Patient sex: M
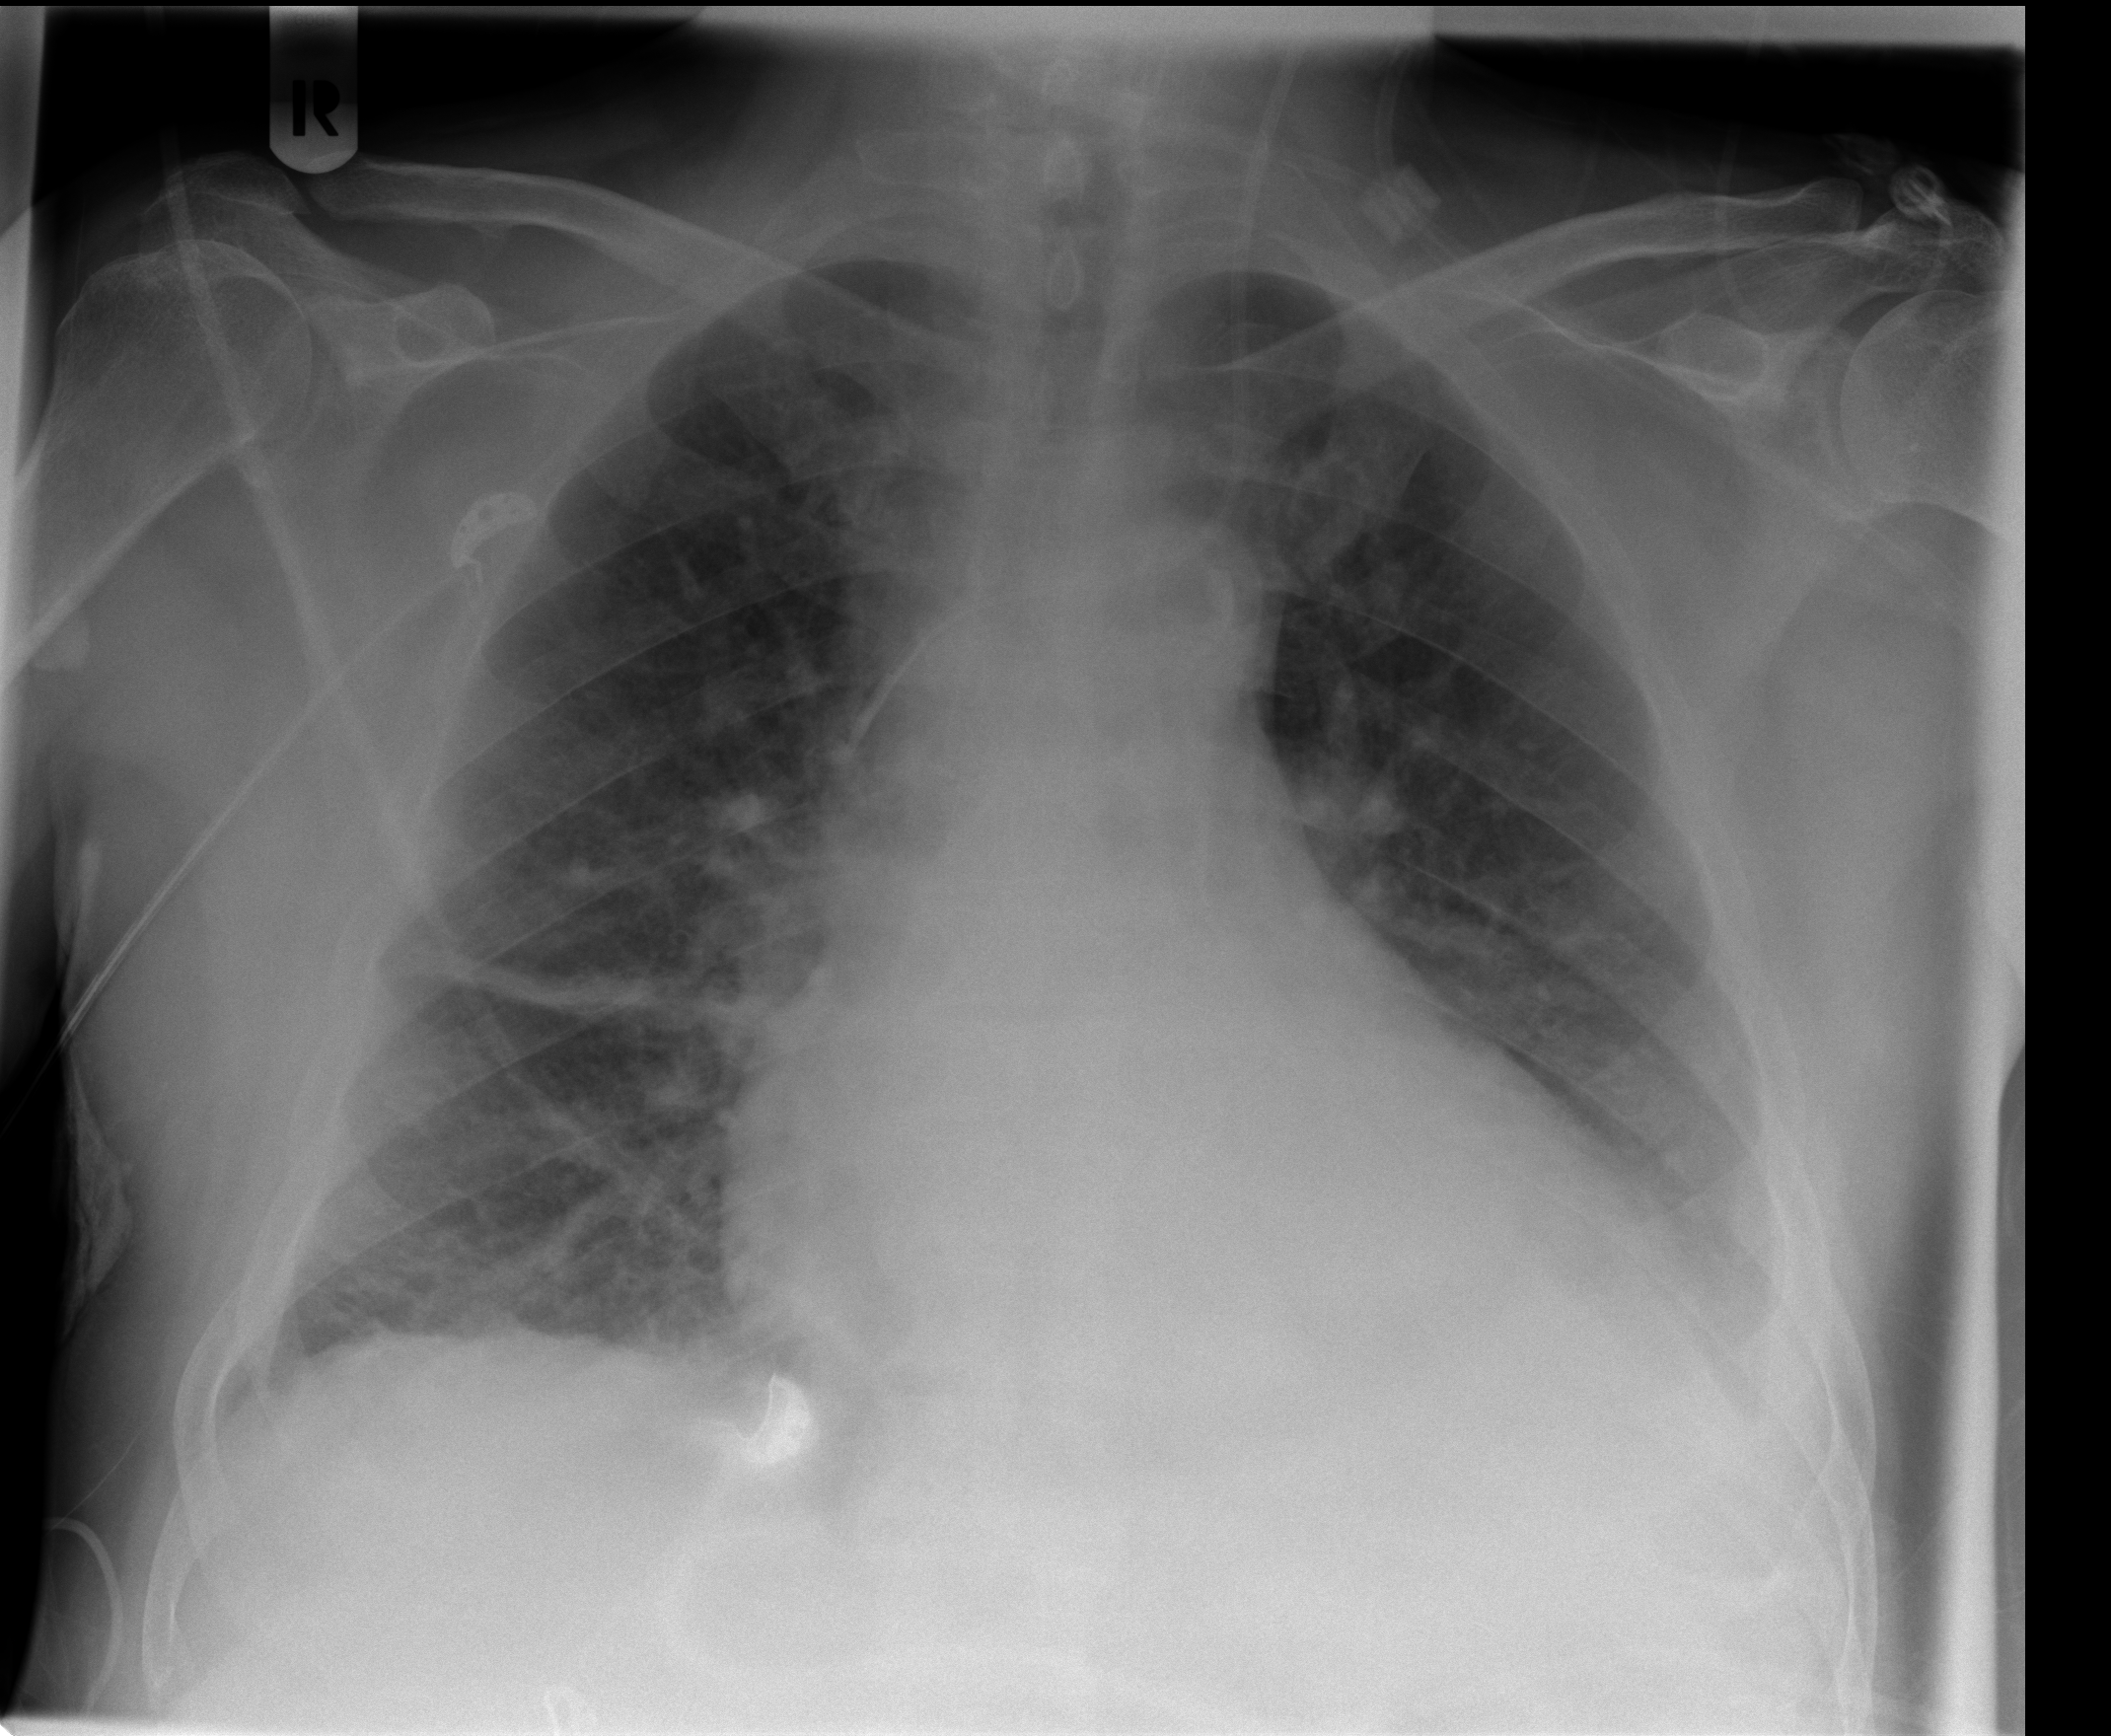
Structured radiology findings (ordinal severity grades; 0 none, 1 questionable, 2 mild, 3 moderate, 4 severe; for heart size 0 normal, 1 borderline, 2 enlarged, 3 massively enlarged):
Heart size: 2
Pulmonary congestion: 3
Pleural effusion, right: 0
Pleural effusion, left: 2
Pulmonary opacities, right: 3
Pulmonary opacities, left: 2
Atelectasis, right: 1
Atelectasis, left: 2